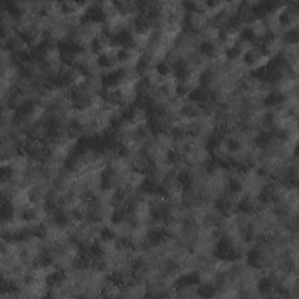
Label: non_frost